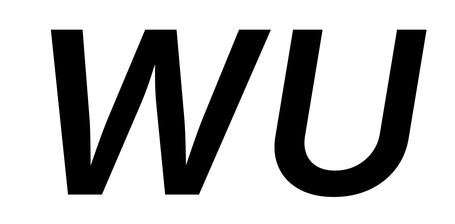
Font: Inter-Italic_SemiBold_Italic